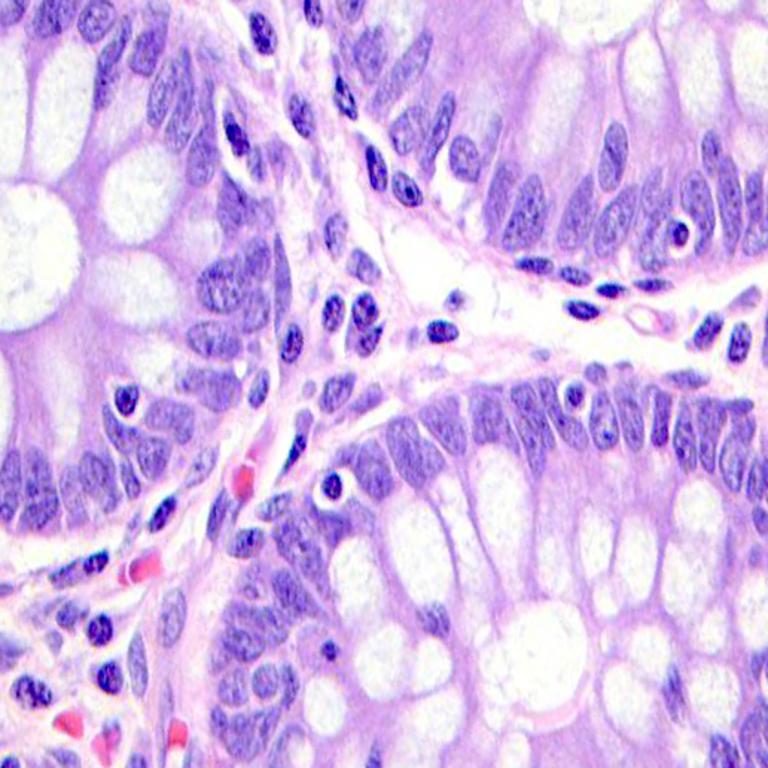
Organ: colon
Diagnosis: benign